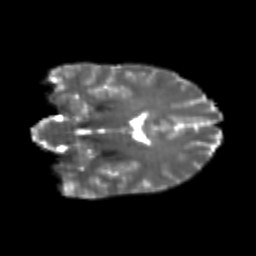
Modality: T2w
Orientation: coronal
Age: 24
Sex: female
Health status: healthy
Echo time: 0.074 s